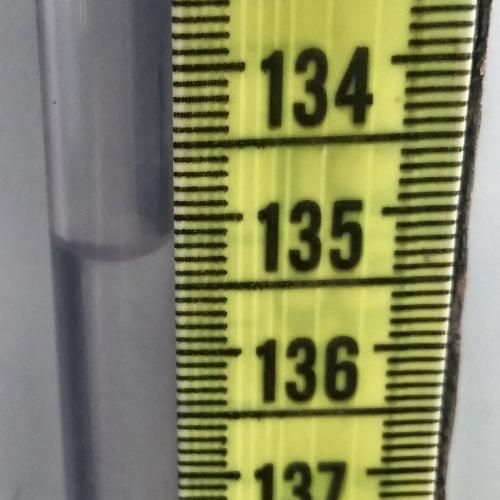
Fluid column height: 135.2 cm